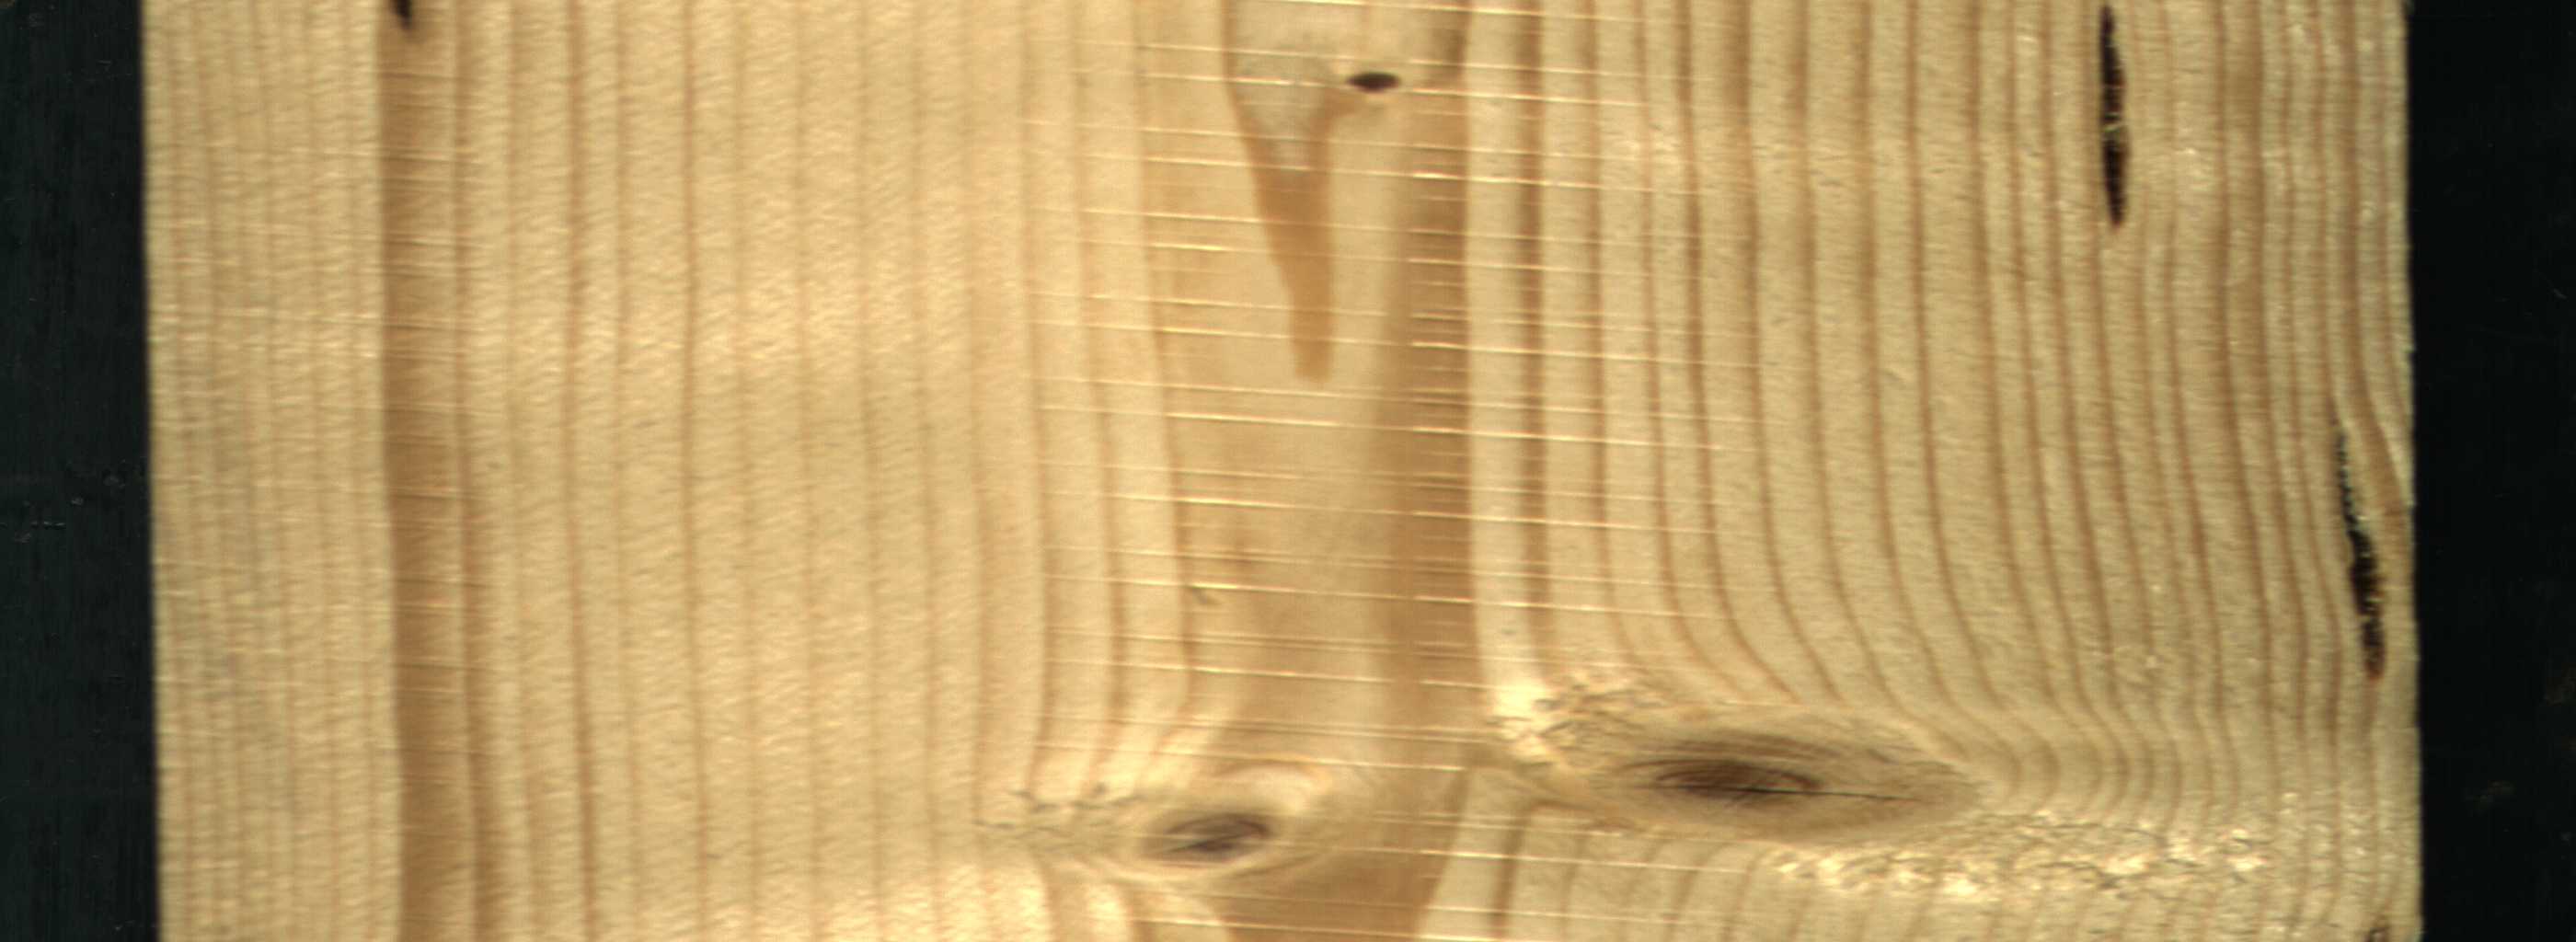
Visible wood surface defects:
resin
resin
resin
knot_with_crack
Live_Knot
Live_Knot